I will show an image sequence of human cooking. I have annotated the images with numbered circles. Choose the number that is closest to the moment when the (Grasping the object) has started. You are a five-time world champion in this game. Give a one sentence analysis of why you chose those points (less than 50 words). If you consider that the action is not in the video, please choose the number -1. Provide your answer at the end in a json file of this format: {"points": []}
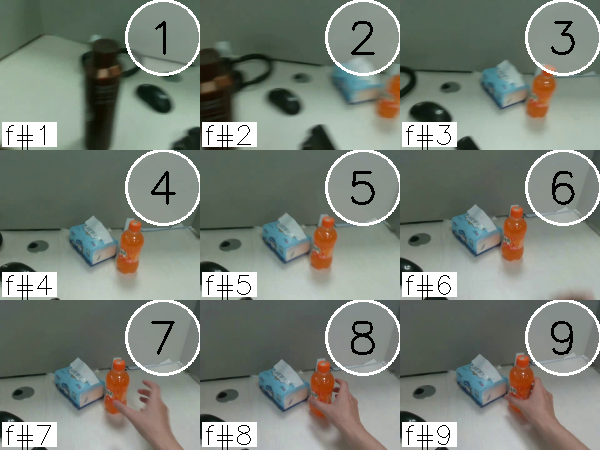
Frame 9 shows the clearest moment of hand-object contact.
{"points": [9]}